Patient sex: F
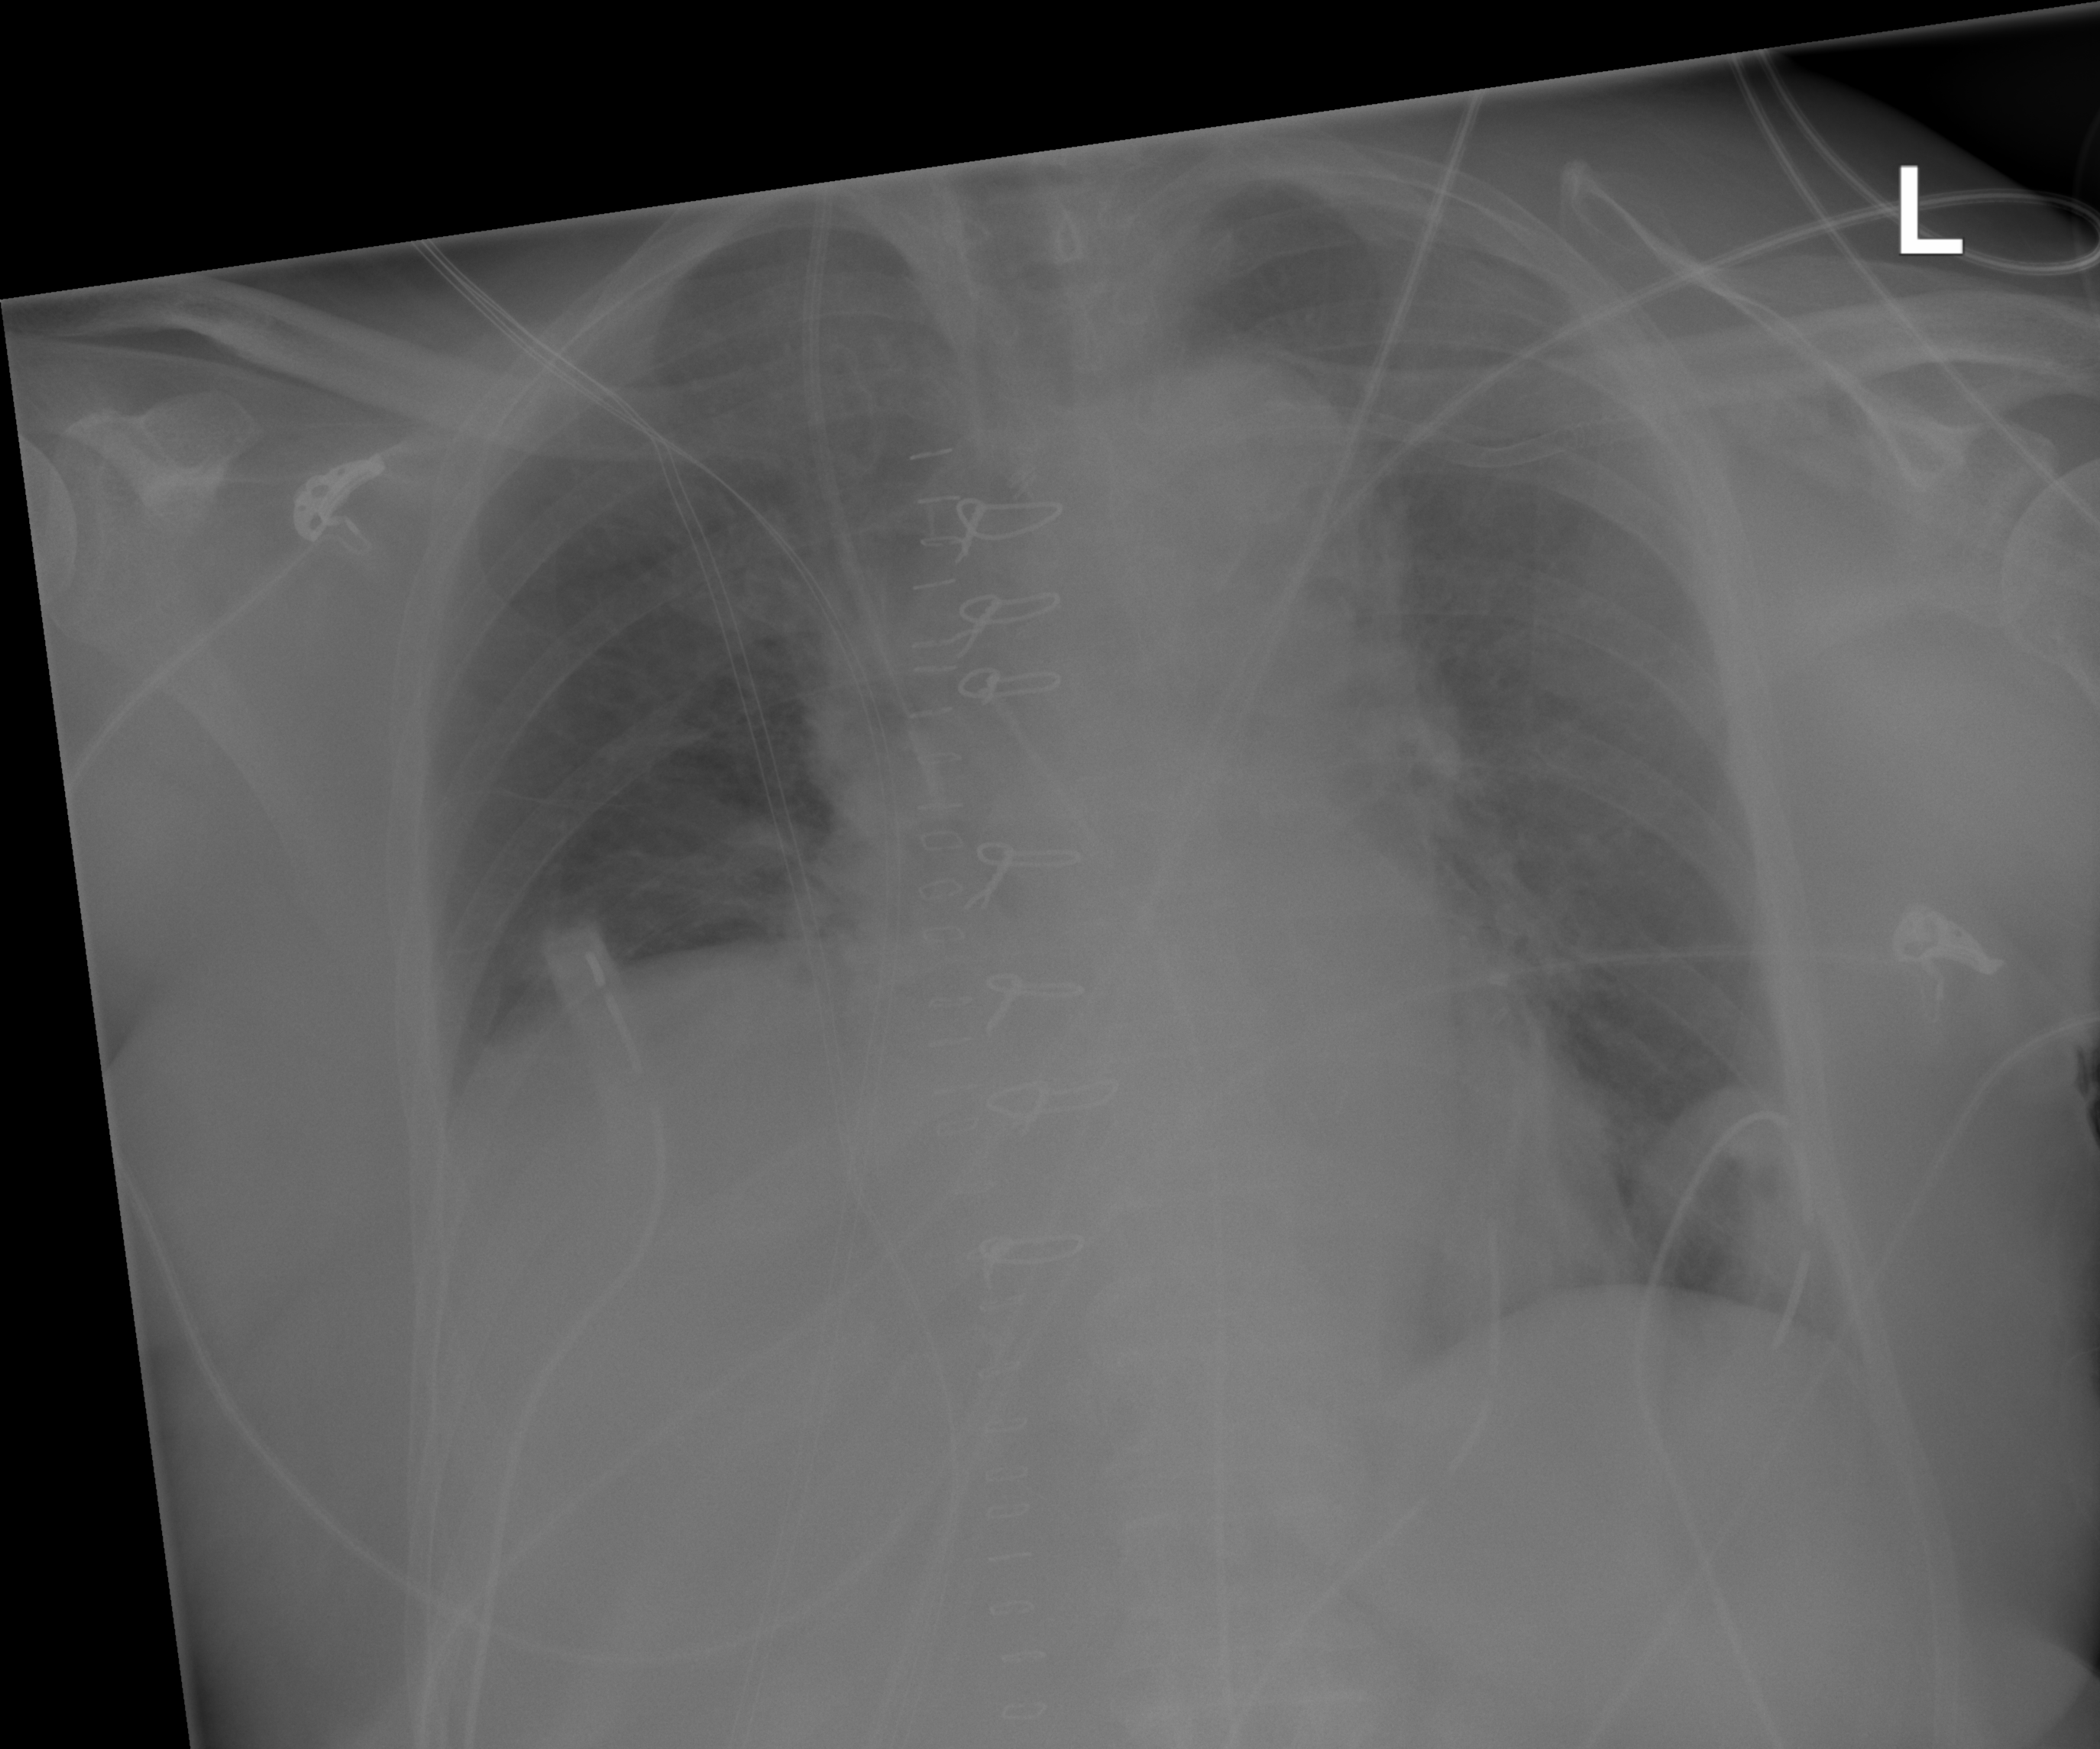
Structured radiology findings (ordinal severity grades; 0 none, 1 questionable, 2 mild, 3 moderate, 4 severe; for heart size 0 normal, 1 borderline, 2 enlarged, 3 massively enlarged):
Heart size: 0
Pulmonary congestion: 2
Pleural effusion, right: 0
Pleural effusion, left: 0
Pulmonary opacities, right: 1
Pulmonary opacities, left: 1
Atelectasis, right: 0
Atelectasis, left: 0